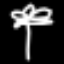
Label: palm tree